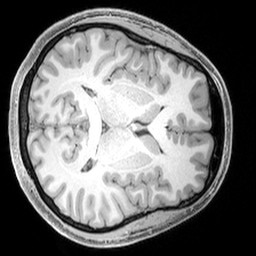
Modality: T1w
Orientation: axial
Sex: male
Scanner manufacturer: siemens
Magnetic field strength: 3 T
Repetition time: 2.3 s
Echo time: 0.00226 s